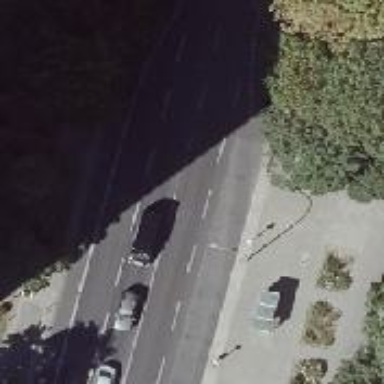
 with lane markings indicating the separate paths."